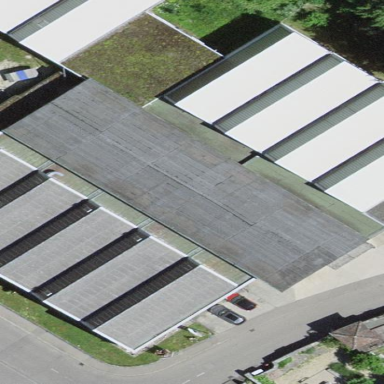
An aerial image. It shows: Industrial building.